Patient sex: M
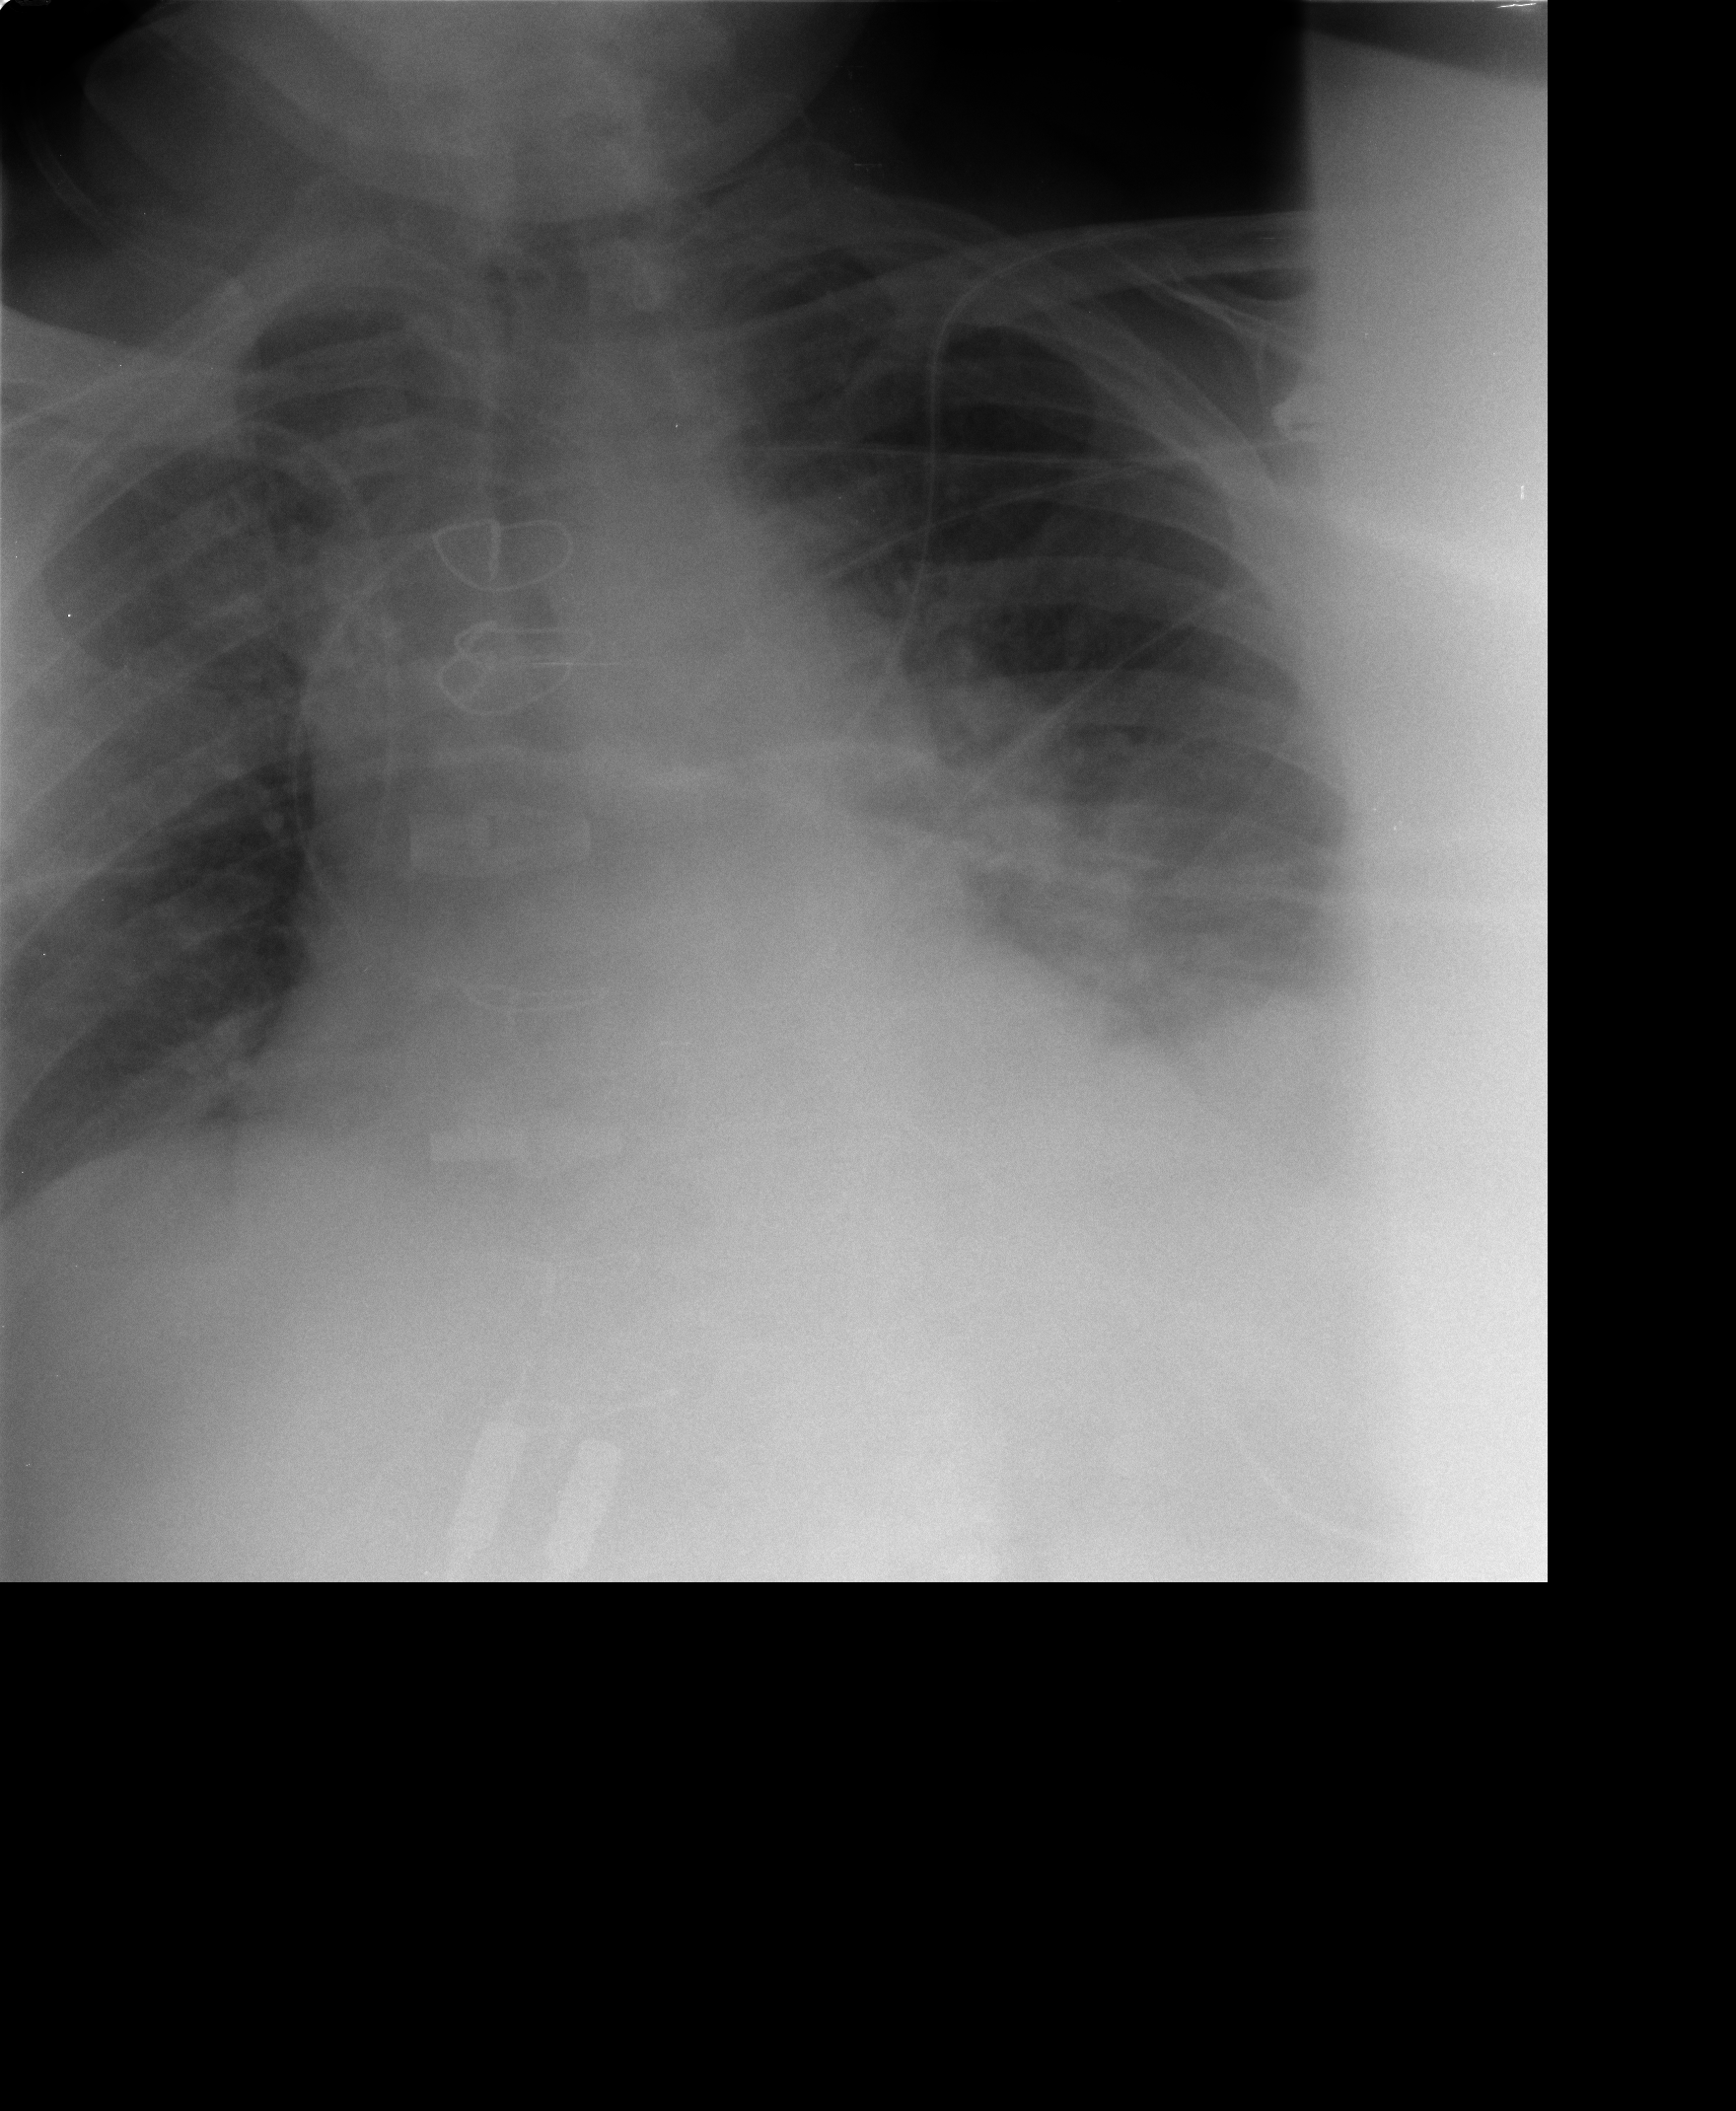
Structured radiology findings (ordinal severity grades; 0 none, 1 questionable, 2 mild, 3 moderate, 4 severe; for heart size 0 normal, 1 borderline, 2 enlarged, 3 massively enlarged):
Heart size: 2
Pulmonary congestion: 2
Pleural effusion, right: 0
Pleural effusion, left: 2
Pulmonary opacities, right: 2
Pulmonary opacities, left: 2
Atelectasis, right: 2
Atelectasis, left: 2